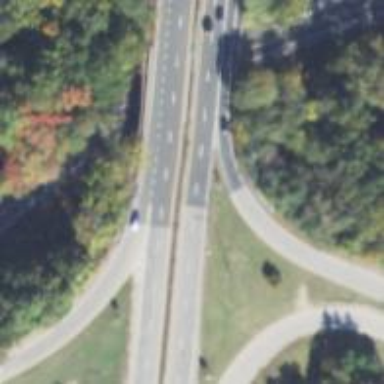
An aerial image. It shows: Motorway junction.